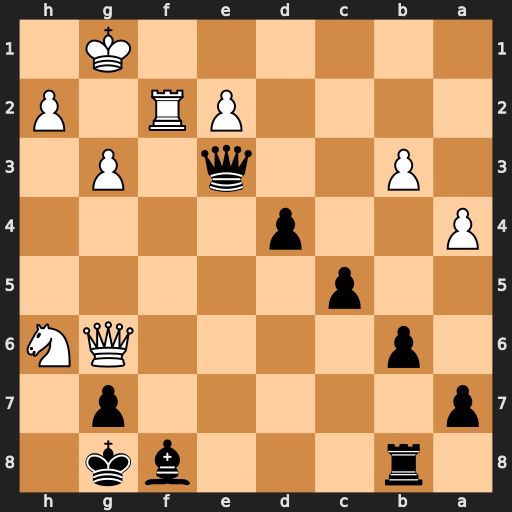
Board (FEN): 1r3bk1/p5p1/1p4QN/2p5/P2p4/1P2q1P1/4PR1P/6K1
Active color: b
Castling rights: -
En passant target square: -
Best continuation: Qxh6 Qf7+ Kh8